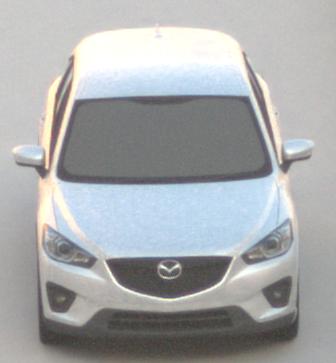
Make: Mazda
Model: CX-5 2.0 SKYACTIV-G 160
Detailed model: CX-5 (GH)
Model produced from: 2012/04
Model produced until: 2015/02
Doors: 5
Color: white
Road condition: dry road
Daytime: sunrise or sunset
Contrast: low contrast